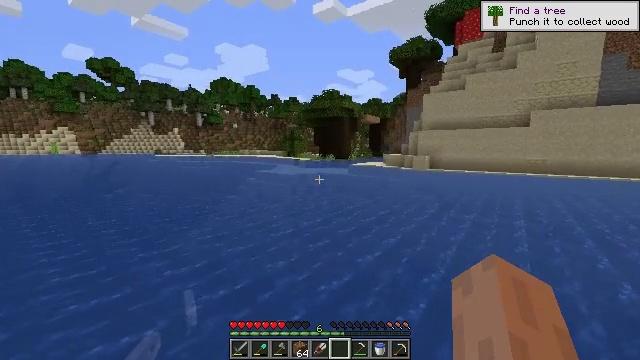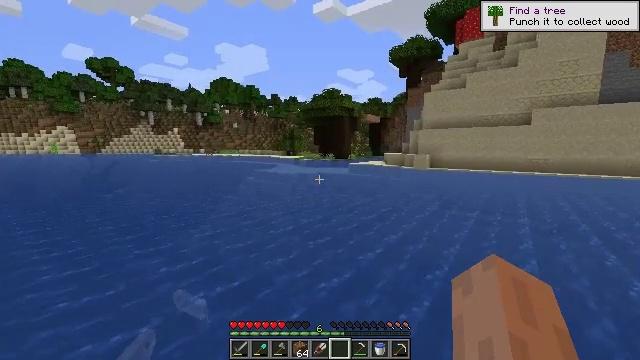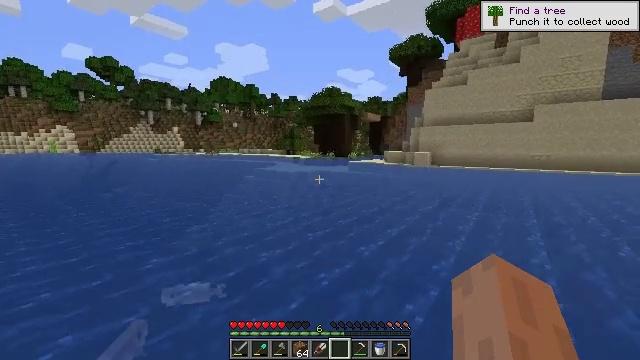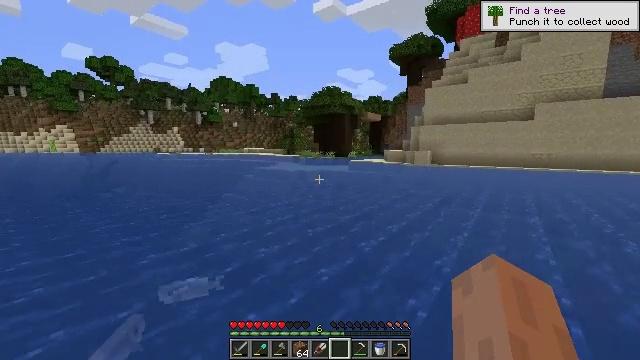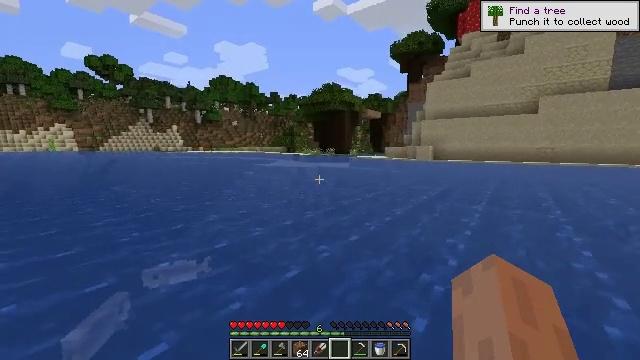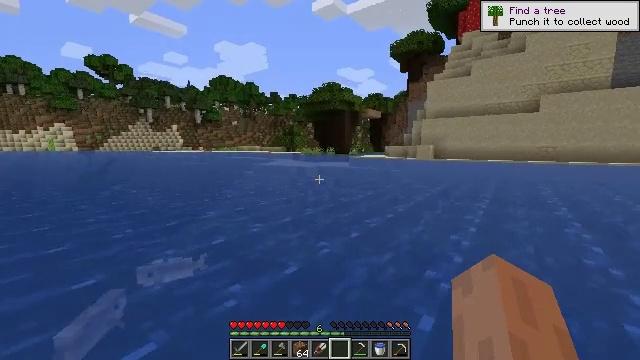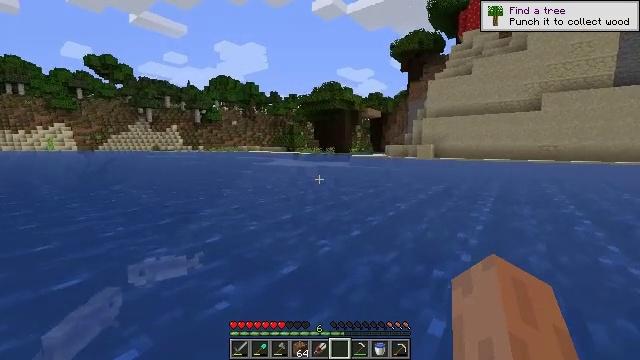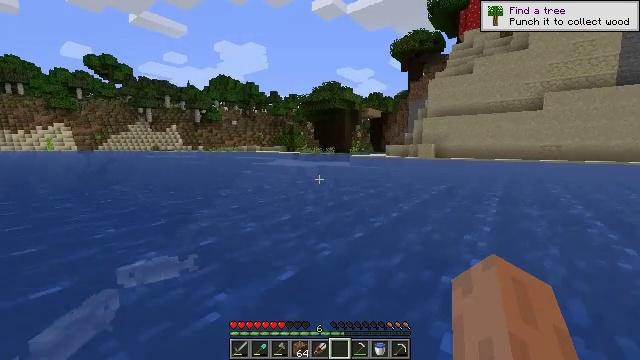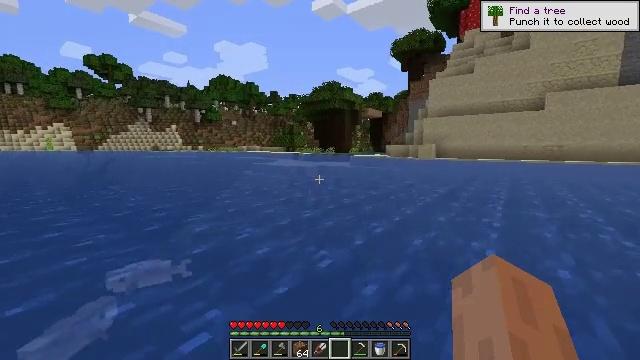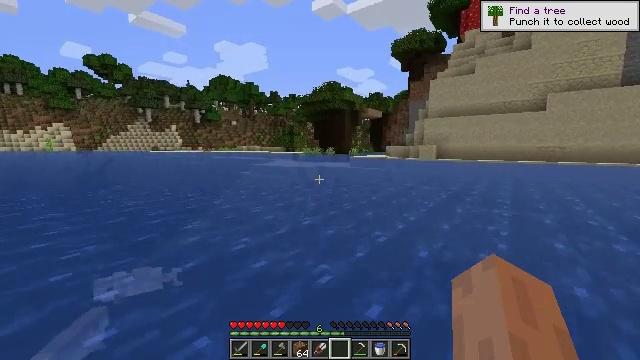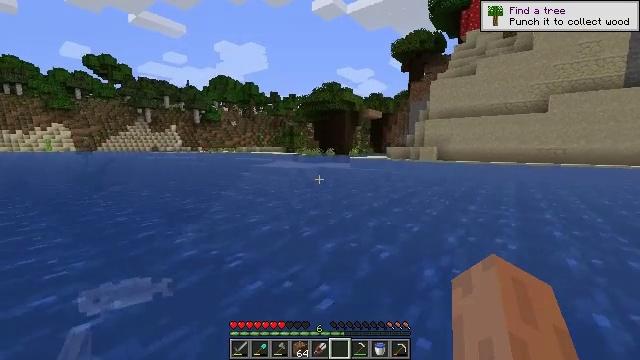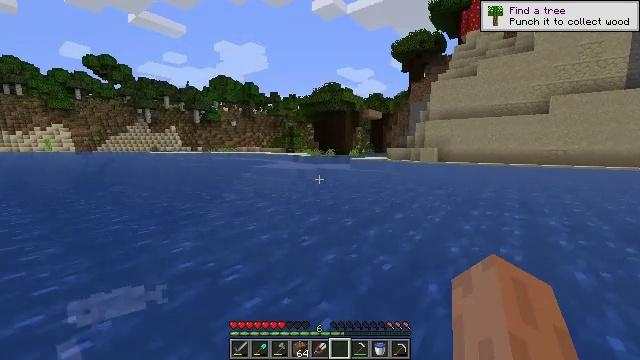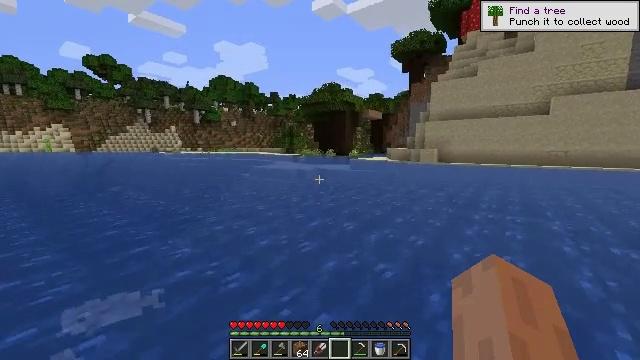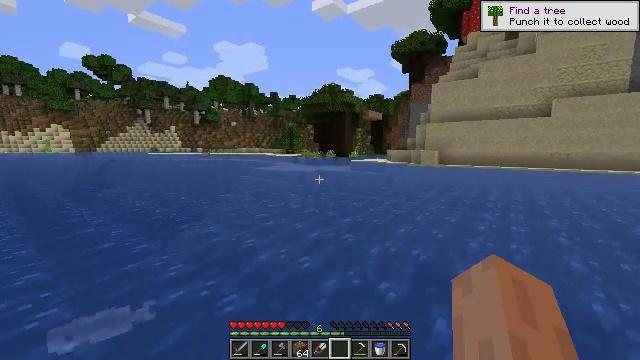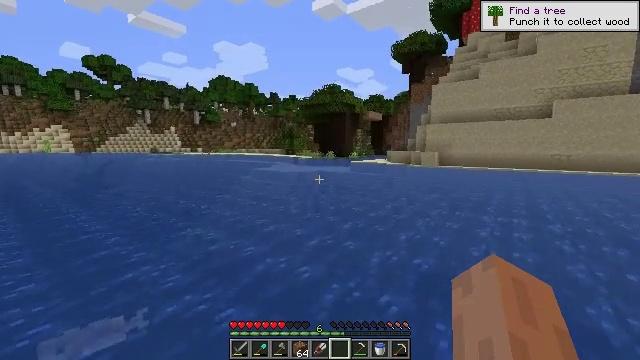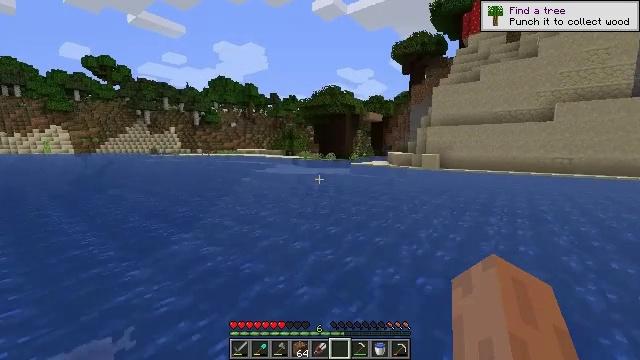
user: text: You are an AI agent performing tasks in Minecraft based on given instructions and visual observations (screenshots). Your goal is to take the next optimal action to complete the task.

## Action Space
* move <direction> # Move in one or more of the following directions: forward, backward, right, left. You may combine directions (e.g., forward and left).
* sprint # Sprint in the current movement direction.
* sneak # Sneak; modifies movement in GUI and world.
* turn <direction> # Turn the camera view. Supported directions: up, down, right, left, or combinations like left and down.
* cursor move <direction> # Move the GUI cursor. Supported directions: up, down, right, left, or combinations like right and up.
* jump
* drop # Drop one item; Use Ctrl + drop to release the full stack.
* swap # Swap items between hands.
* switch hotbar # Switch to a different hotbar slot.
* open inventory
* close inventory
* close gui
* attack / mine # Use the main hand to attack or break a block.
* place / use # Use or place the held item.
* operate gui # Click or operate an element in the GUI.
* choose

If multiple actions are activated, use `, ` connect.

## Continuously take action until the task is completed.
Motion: motion action
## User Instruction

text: Harvest dark oak log for resources.
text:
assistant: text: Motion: move forward, jump
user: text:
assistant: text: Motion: move forward, jump
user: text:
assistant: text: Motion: move forward, jump
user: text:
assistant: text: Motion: move forward, jump
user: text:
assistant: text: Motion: move forward, jump
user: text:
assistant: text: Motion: move forward, jump
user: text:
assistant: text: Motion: move forward, jump
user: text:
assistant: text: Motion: move forward, jump
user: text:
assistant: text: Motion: move forward, jump
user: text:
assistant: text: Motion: move forward, jump
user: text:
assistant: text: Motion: move forward, jump
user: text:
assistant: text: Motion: move forward, jump
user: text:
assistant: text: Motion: move forward, jump
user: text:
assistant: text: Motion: move forward, jump
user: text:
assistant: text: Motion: move forward, jump
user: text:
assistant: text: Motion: move forward, jump
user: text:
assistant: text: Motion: move forward, jump
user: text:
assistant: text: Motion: move forward, jump
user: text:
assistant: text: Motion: move forward, jump
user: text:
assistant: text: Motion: move forward, jump
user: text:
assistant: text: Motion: move forward, jump
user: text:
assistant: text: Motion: move forward, jump
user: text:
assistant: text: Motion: move forward, jump
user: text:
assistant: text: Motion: move forward, jump
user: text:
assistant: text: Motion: move forward, jump
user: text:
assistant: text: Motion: move forward, jump
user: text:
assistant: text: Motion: move forward, jump
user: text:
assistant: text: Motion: move forward, jump
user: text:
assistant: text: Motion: move forward, jump
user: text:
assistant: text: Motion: move forward, jump